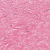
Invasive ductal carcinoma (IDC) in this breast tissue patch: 0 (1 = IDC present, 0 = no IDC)